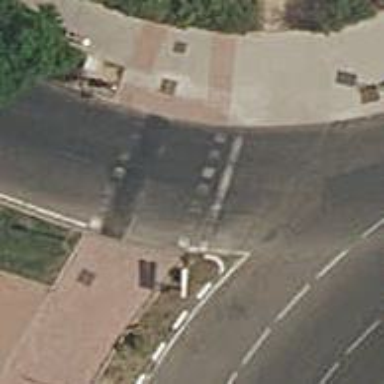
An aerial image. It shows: Road with traffic signals at the crossing.